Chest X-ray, AP view. Patient: 54 years old, sex M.
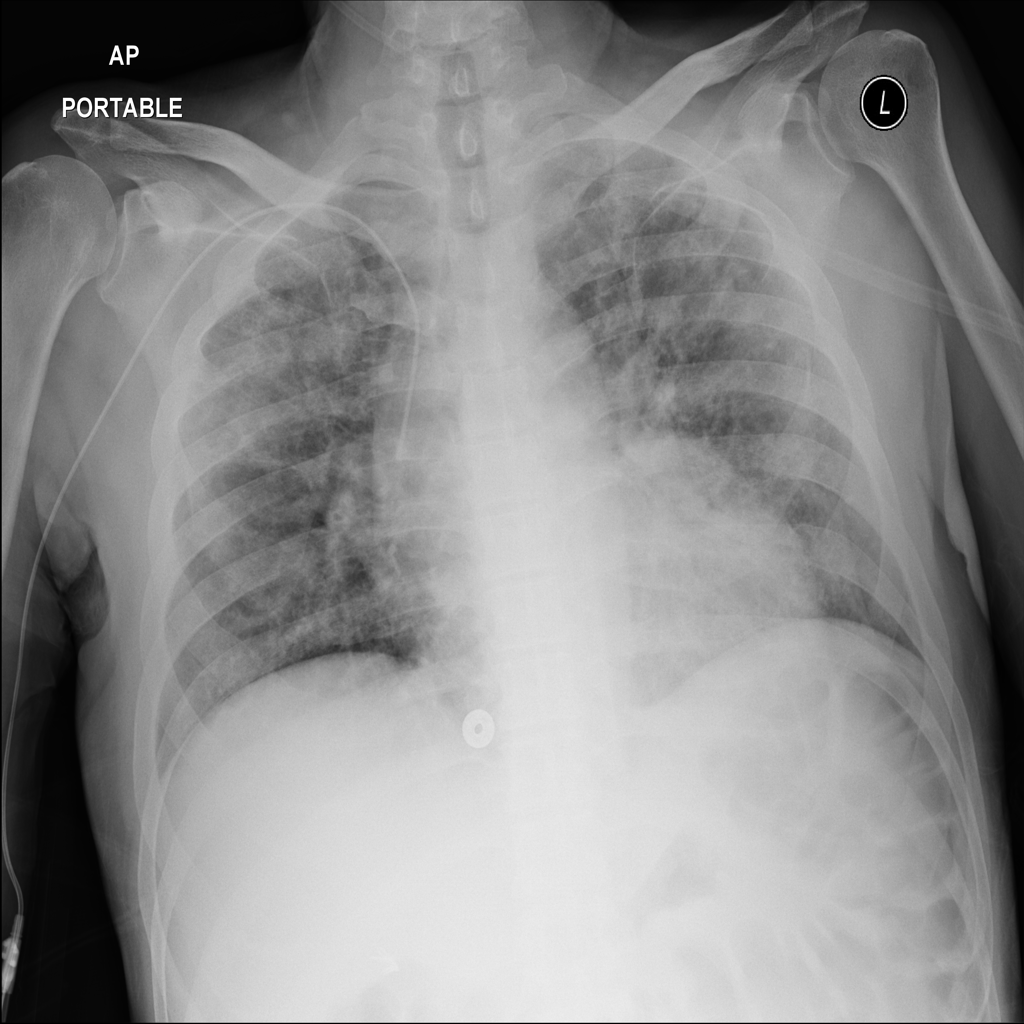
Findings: Cardiomegaly, Effusion